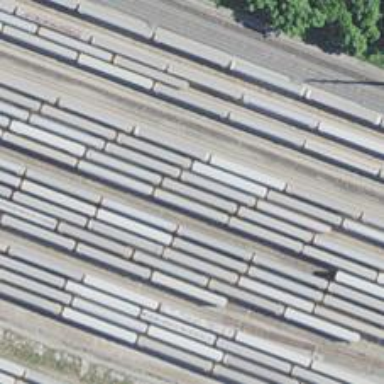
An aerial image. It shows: Railway yard.